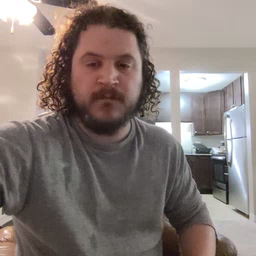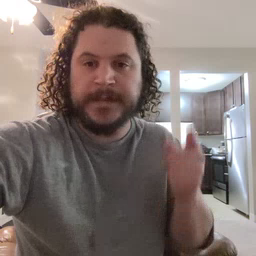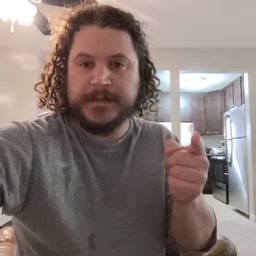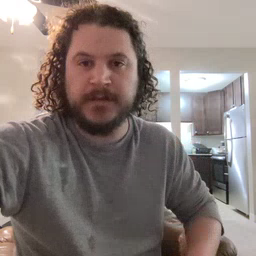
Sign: hesheit